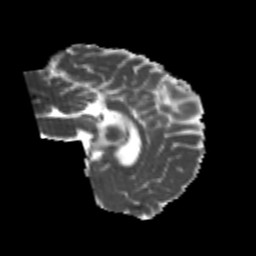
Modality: MD
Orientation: sagittal
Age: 20
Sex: female
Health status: healthy
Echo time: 0.074 s